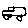
Label: car